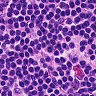
Metastatic tissue present: no